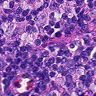
Metastatic tissue present: no